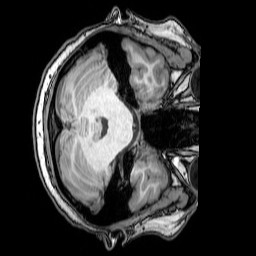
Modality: T1w
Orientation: axial
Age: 23
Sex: female